Interaction volume radius: 5 \u00c5
Interaction volume height: 25 \u00c5
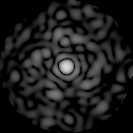
Disorder parameter: 0.8257